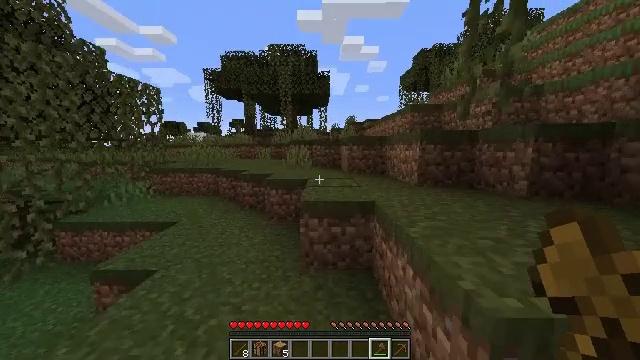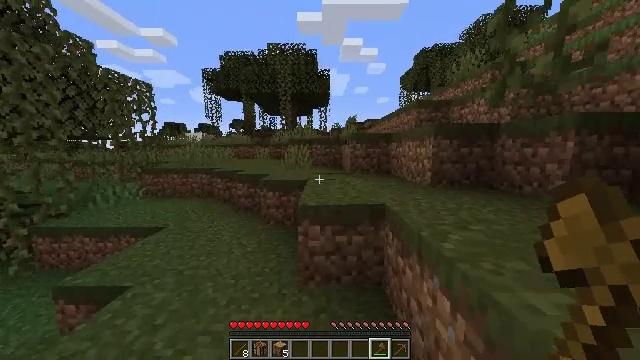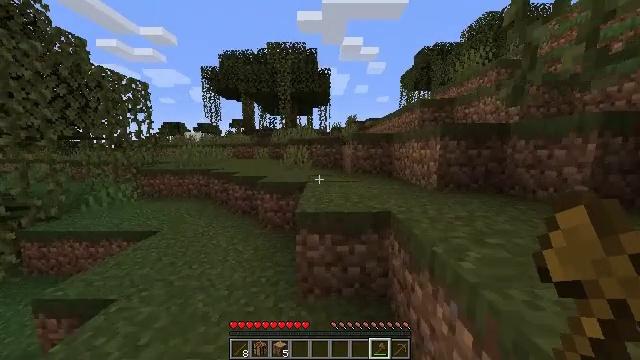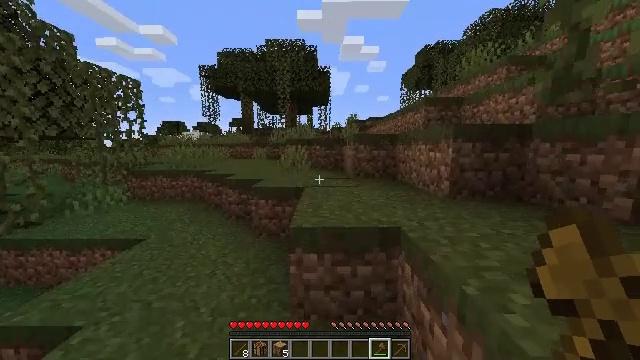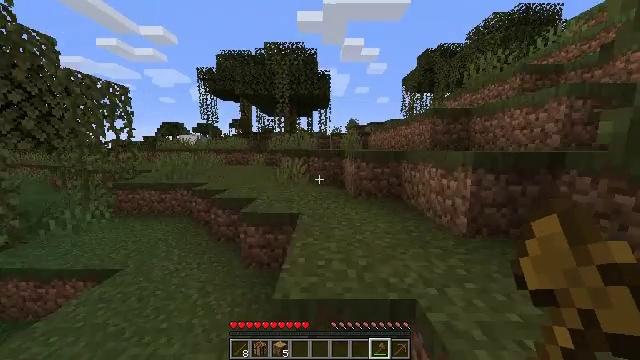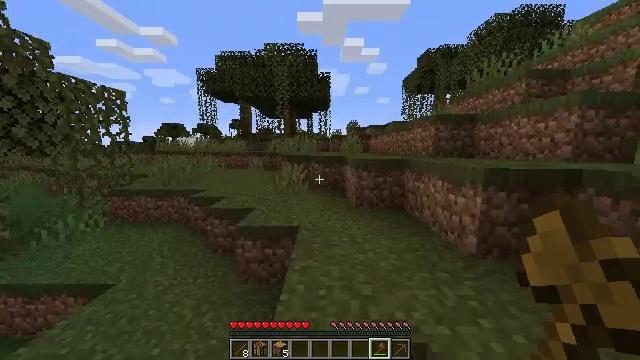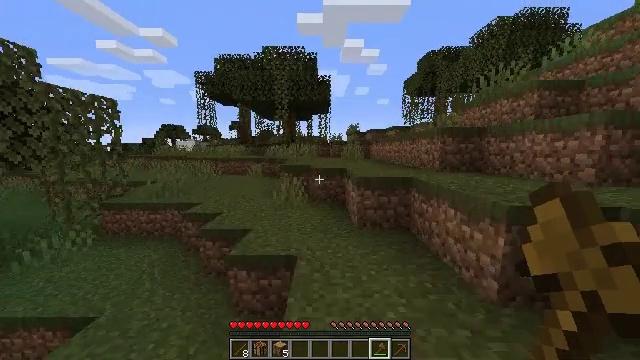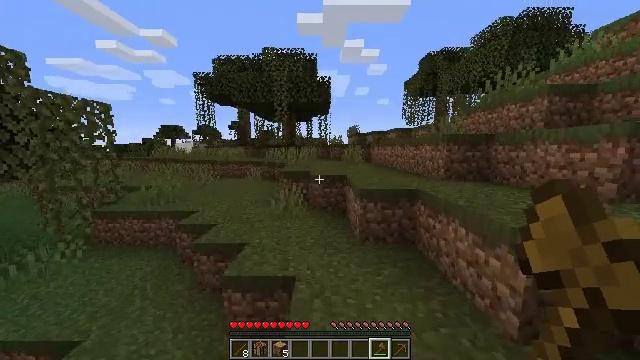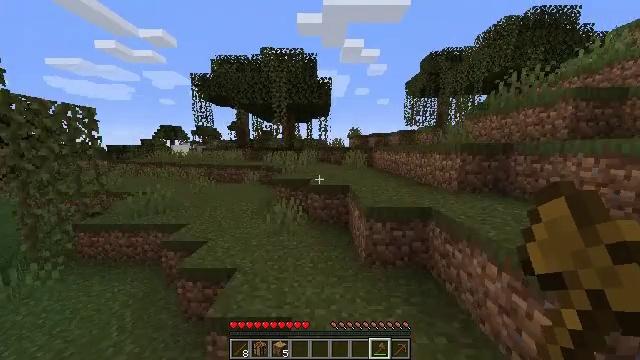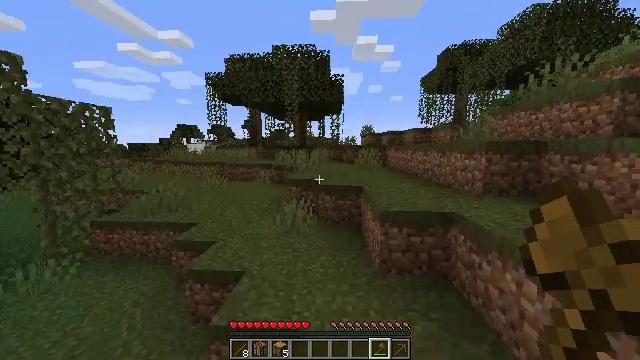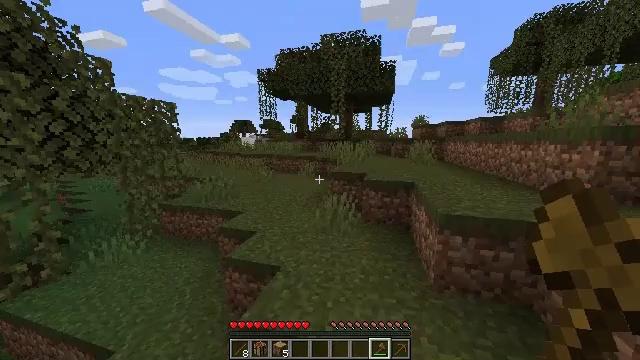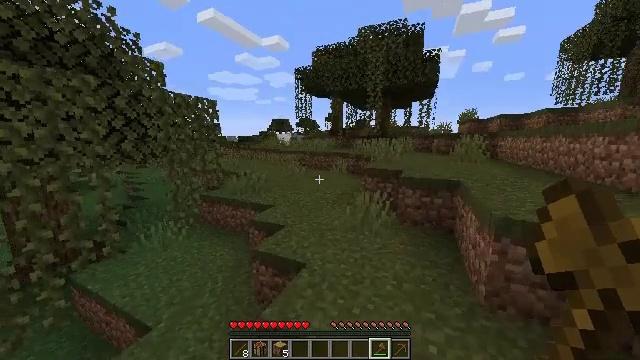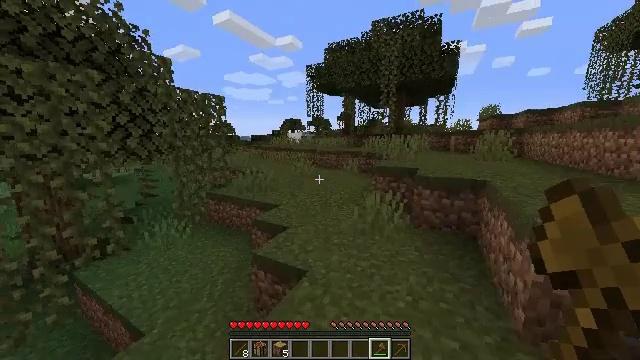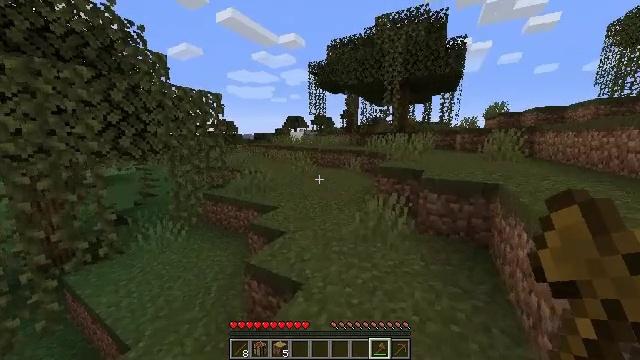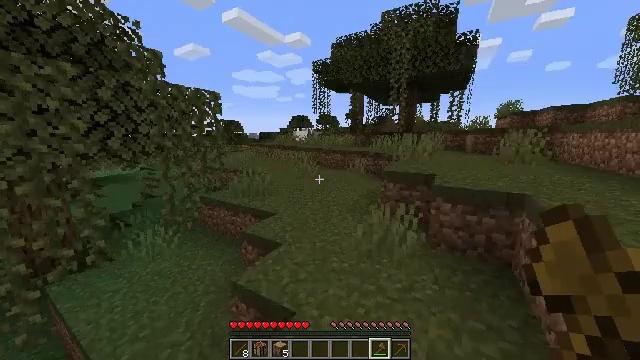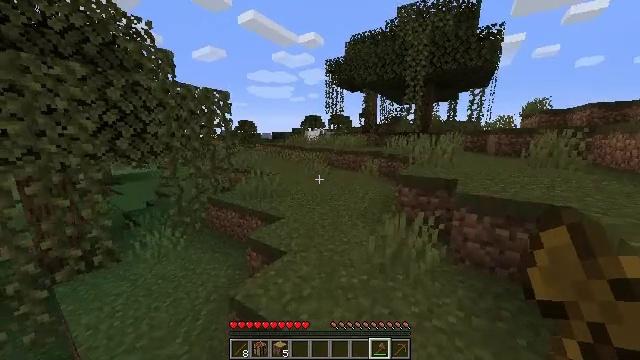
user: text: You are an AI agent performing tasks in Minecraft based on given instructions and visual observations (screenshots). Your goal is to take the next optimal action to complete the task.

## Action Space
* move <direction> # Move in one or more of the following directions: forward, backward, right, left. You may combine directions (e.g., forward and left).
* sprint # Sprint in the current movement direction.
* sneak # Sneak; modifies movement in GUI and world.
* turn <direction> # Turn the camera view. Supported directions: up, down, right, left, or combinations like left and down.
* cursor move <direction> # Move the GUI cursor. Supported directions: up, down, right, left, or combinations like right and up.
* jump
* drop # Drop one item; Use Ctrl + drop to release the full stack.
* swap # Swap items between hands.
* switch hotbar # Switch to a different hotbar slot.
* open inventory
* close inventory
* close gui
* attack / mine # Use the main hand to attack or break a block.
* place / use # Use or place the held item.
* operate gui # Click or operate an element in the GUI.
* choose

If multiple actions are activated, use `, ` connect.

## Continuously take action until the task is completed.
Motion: motion action
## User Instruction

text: Pick the delicate lily of the valley flower.
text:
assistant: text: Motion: move forward
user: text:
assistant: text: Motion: move forward
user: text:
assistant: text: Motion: move forward
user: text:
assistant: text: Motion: move forward, jump
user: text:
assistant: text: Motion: move forward, jump
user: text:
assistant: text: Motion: move forward, jump
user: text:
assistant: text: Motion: move forward, jump
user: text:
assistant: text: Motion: move forward
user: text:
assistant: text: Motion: move forward, turn left
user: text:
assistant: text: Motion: move forward, turn left and down
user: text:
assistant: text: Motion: move forward, turn left
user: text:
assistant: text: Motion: move forward, turn left
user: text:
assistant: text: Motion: move forward
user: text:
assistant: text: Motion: move forward, turn left
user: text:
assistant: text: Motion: move forward, turn left
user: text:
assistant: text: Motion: move forward, turn left
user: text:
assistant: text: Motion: move forward, jump
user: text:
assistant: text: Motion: move forward, jump
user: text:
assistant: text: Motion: move forward, jump
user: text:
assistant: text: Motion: move forward, jump
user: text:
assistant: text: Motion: move forward, jump
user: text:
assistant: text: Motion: move forward
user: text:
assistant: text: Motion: move forward
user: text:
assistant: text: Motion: move forward
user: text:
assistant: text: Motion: move forward
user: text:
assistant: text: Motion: move forward
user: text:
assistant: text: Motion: move forward
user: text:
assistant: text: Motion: move forward
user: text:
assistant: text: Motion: move forward
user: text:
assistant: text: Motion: move forward